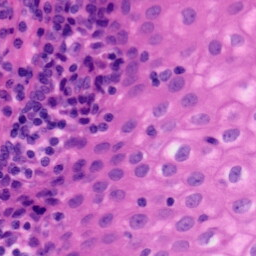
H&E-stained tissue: Tonsil